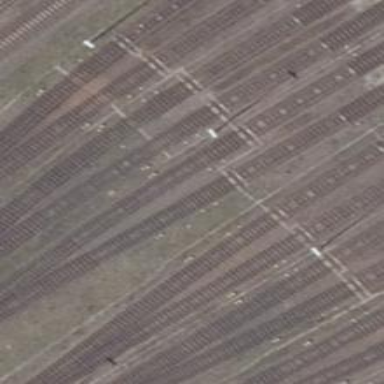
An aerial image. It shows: Rail yard with electrified contact lines for railway operations.